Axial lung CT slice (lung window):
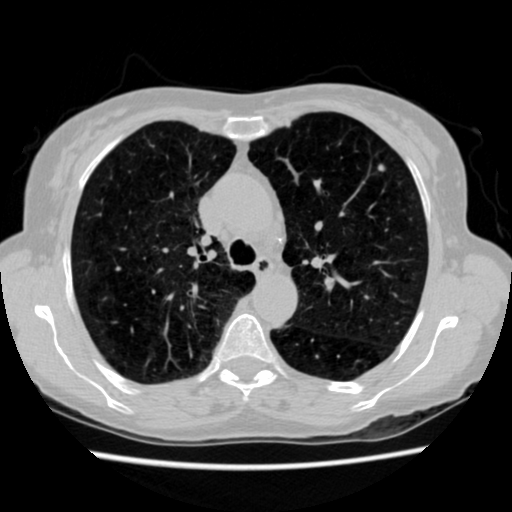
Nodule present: yes
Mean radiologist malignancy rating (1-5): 2.5